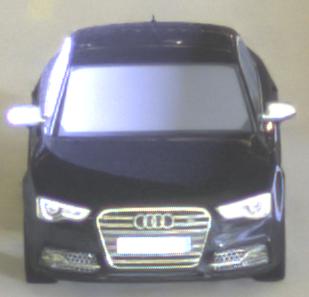
Make: Audi
Model: S5
Detailed model: F5
Model produced from: 2016
Model produced until: 2019
Doors: 2
Color: black
Road condition: dry road
Daytime: night
Contrast: high contrast